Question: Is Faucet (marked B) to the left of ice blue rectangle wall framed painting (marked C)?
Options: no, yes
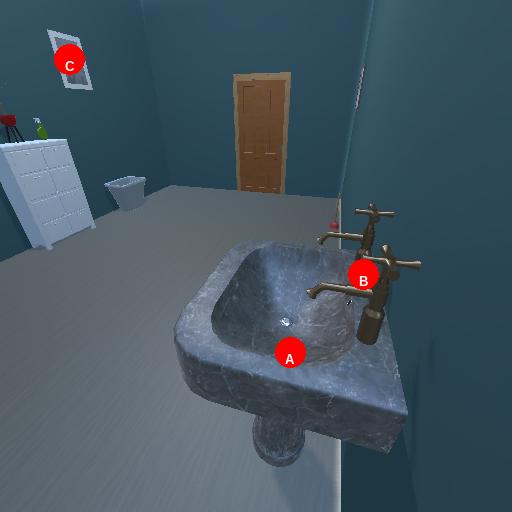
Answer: no